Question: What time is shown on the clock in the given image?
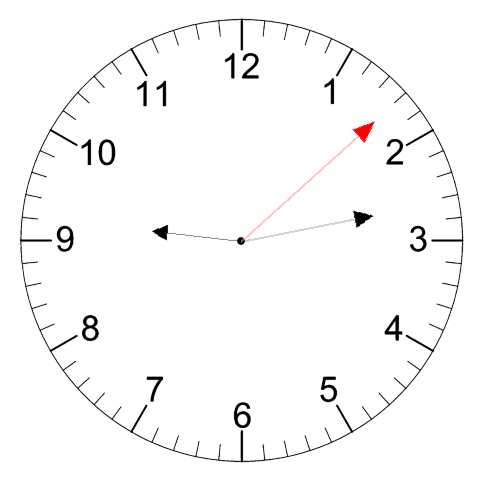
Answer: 09:13:08